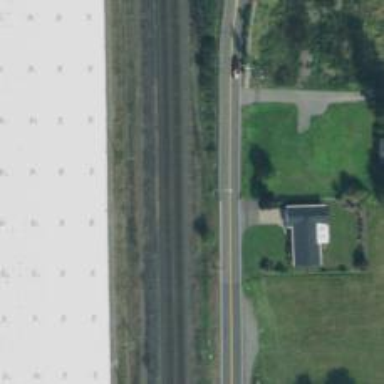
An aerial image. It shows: Railway track.